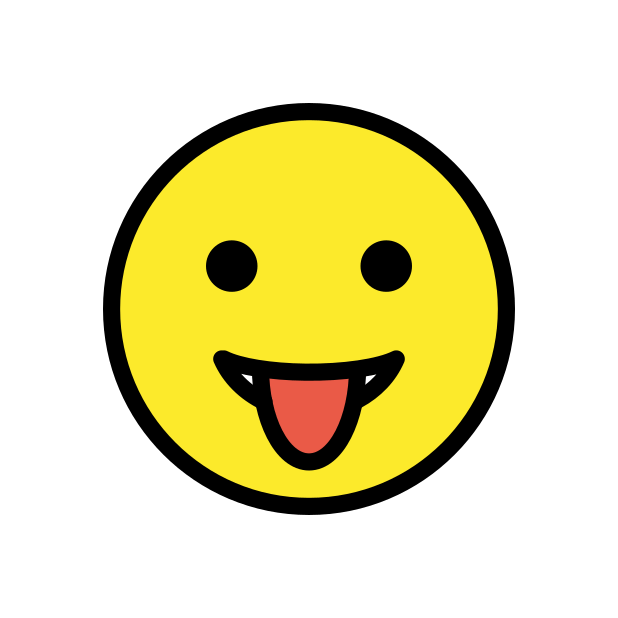
Emoji: 😛
Name: face with stuck-out tongue
Unicode: 0x1f61b